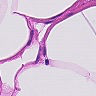
Metastatic tissue present: no